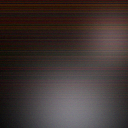
Screen state: off